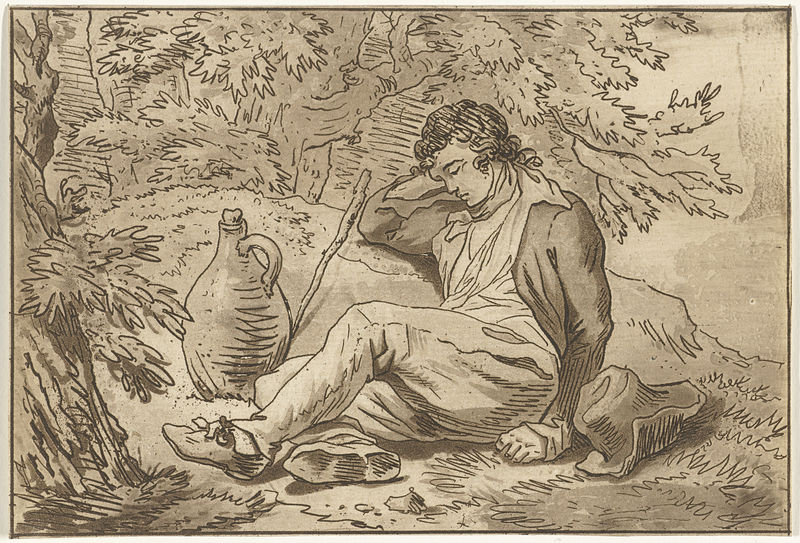
Titel: Slapende man
Künstler: Hermanus Fock
Standort: Amsterdam
Institution: Rijksmuseum
Schlagwörter: baum, feder, mann, schatten, hut, zeichnung, jacke, augen, haare, traurig, stock, krug, vase, schlafen, schlafend, pause, rast, nachdenklich, tusche, schwarz-weiß, radierung, wanderer, müde, klassik, ausruhen, pfalnze, kruz, schhe